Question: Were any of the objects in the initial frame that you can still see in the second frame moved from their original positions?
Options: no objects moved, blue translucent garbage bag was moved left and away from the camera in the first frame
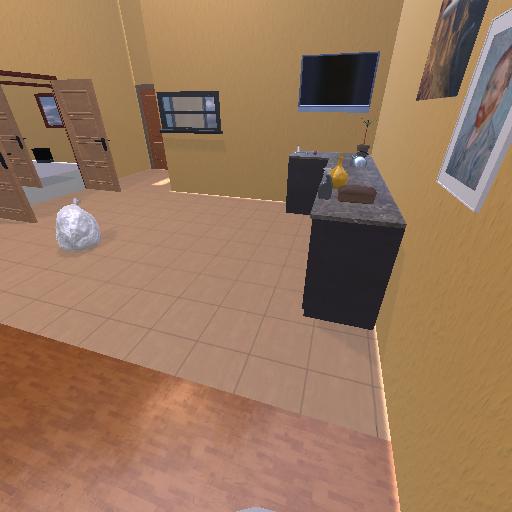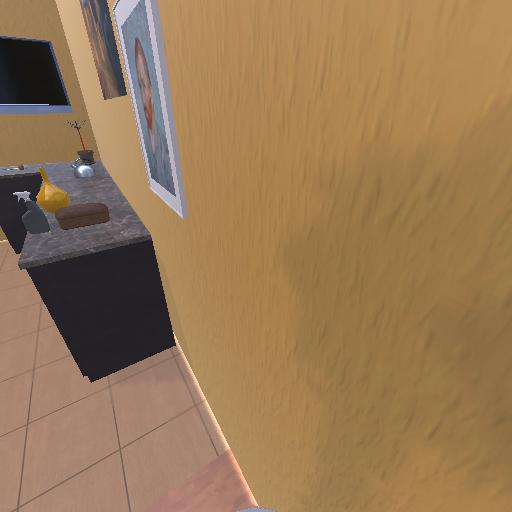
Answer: no objects moved